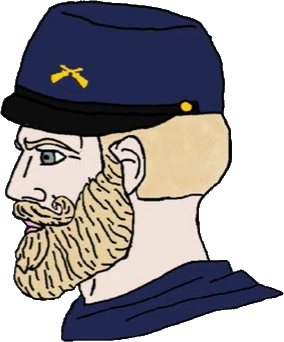
Label: 4_Yes_Chad